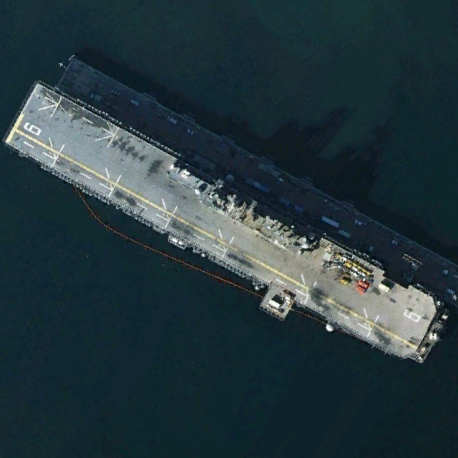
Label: Wasp-class_assault_ship